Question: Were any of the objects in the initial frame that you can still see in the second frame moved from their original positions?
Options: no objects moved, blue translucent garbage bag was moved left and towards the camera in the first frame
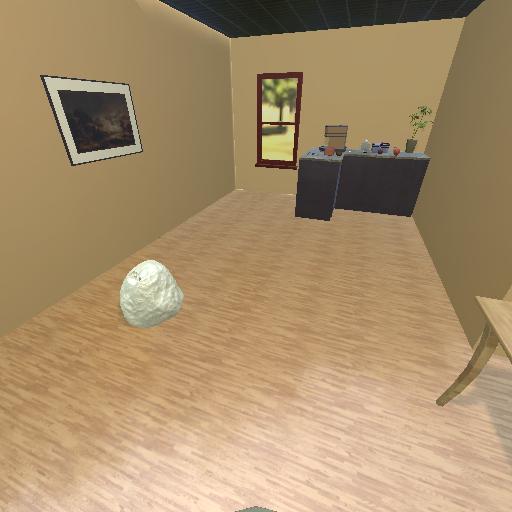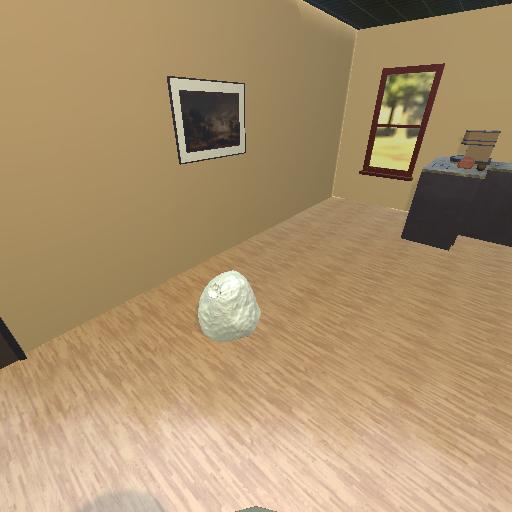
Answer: no objects moved